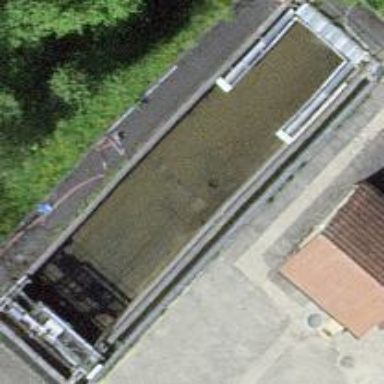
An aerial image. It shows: Image of wastewater.